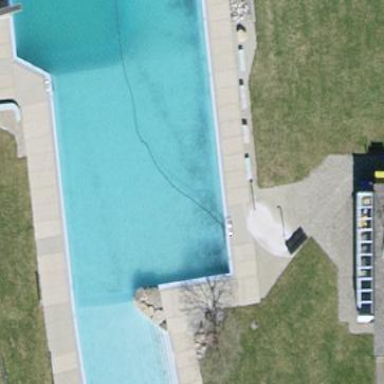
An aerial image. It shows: Swimming pool area designated for leisure and sport.